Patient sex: M
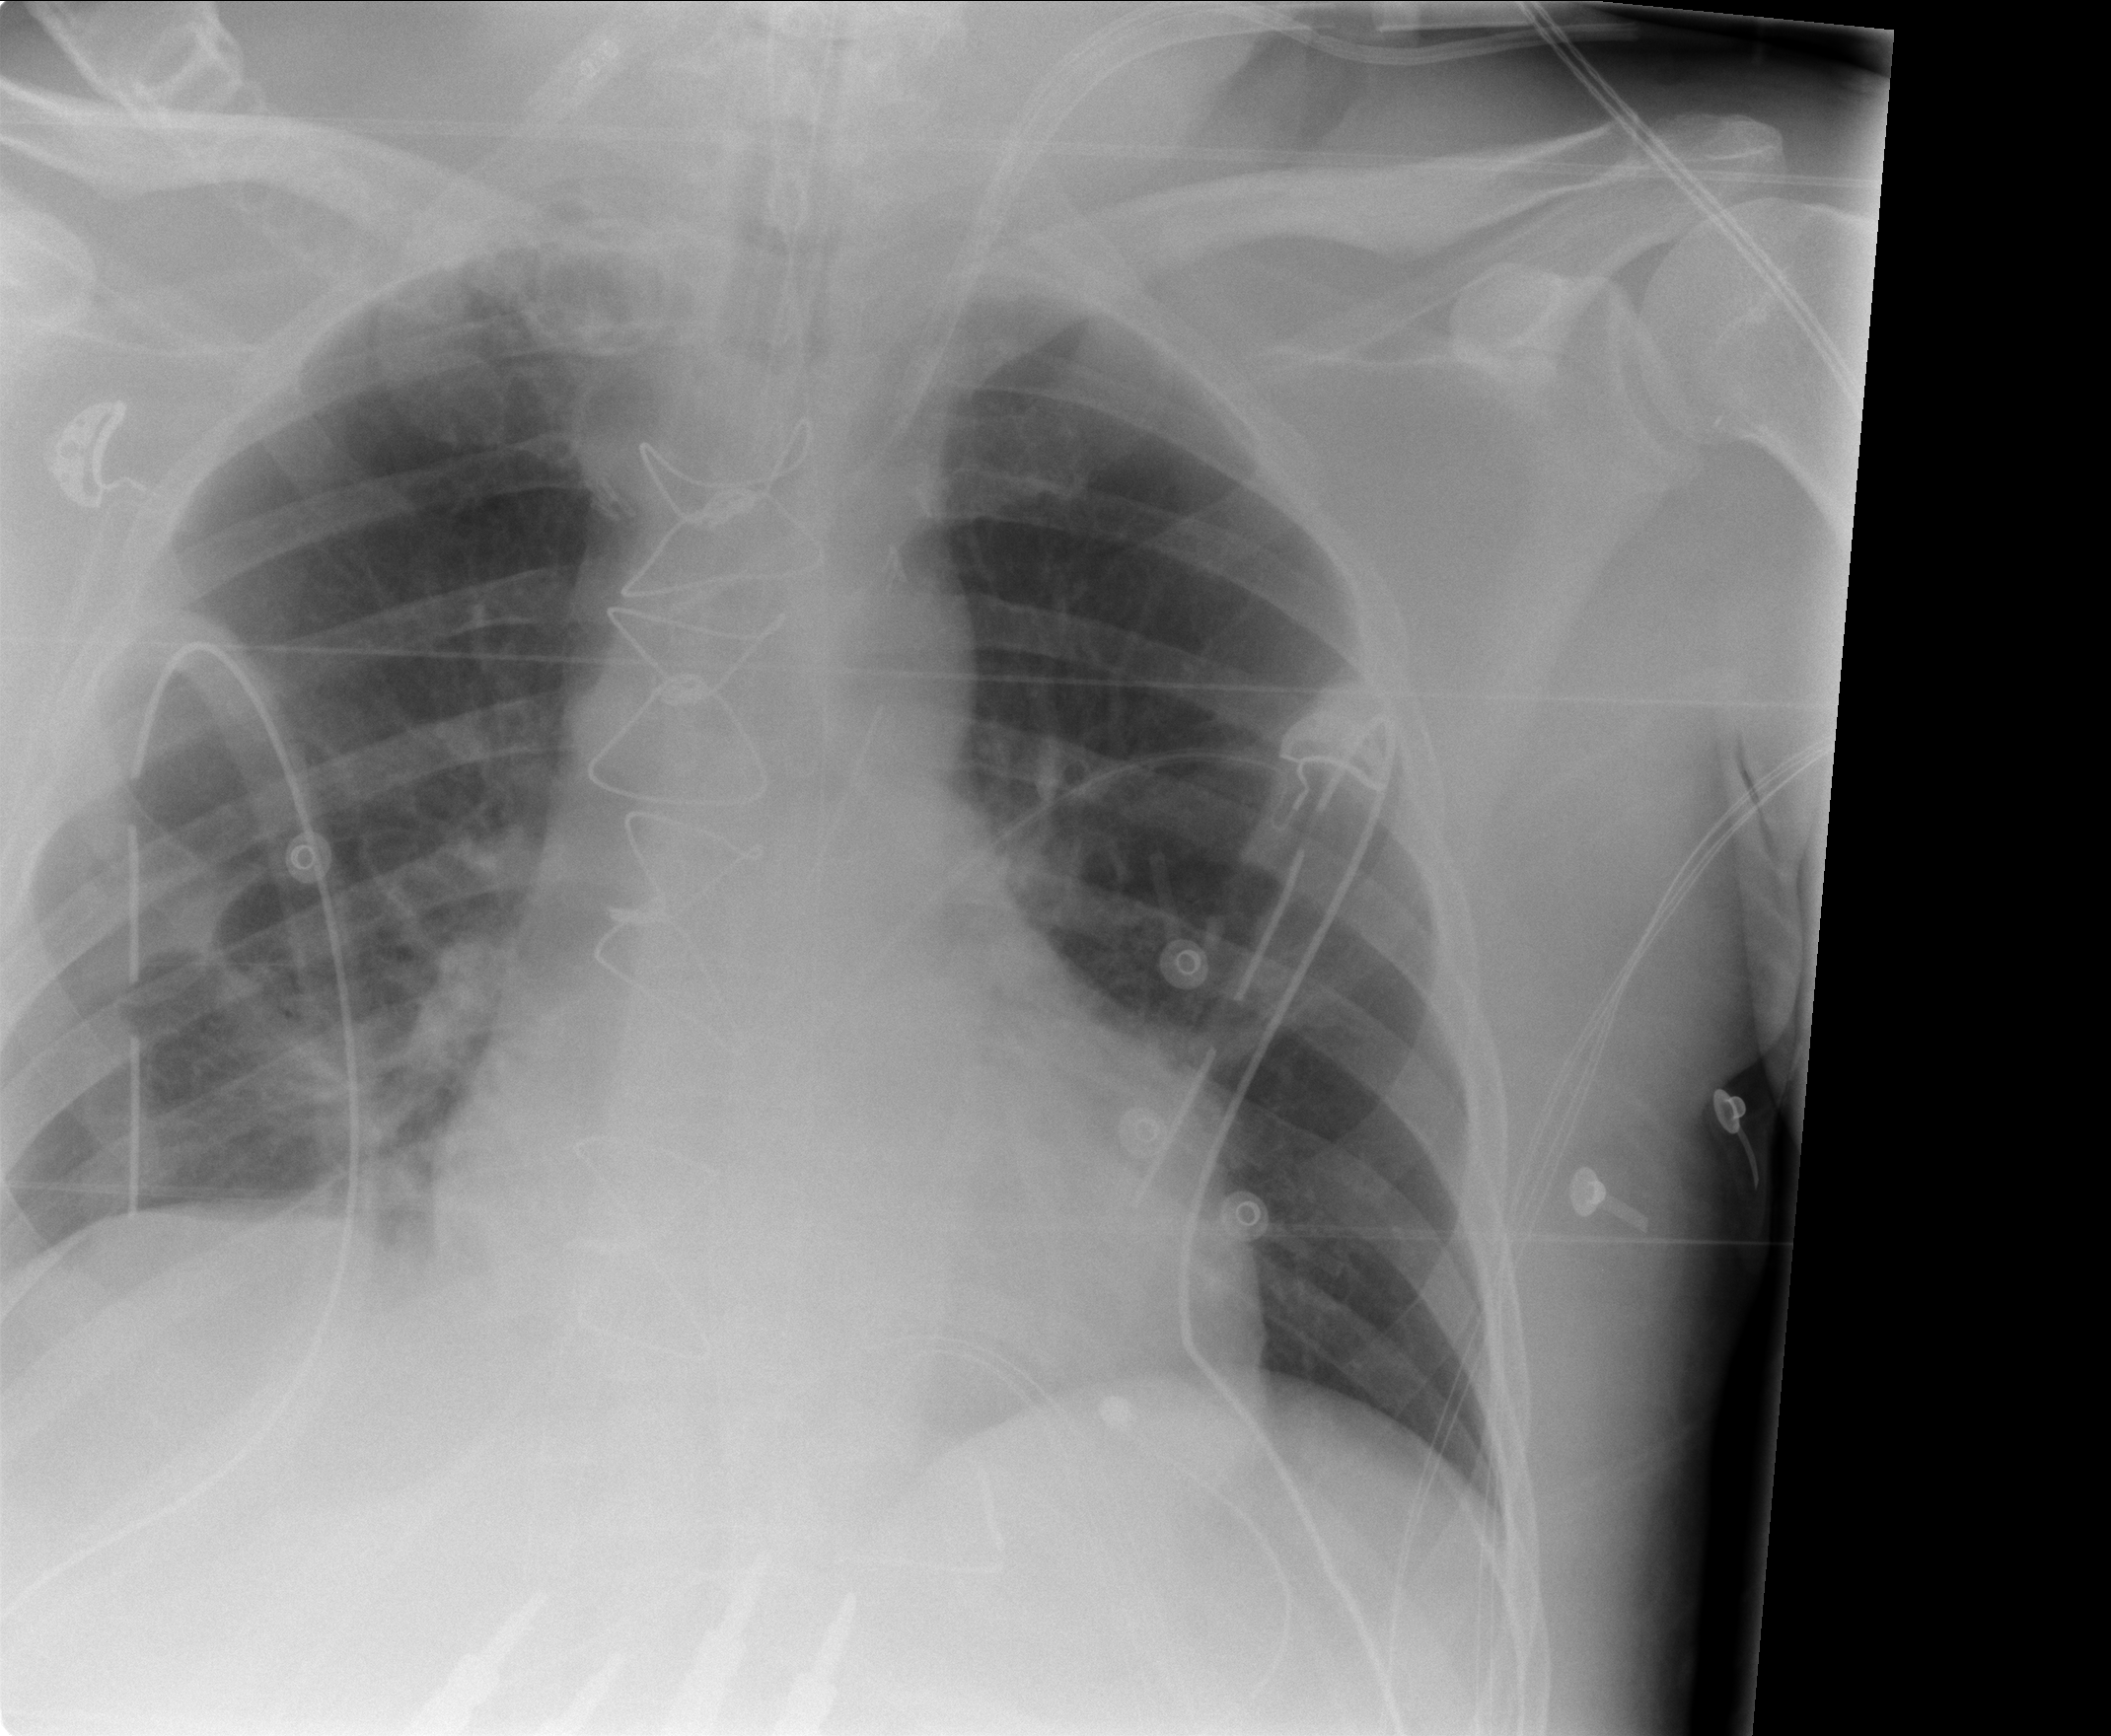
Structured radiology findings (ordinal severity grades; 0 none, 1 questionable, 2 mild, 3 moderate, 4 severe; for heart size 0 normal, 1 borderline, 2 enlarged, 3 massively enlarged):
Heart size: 2
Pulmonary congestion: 0
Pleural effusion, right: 0
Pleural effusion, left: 0
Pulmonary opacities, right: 2
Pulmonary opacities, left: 0
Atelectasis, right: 2
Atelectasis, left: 0